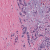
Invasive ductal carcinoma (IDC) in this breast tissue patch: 1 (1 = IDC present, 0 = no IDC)